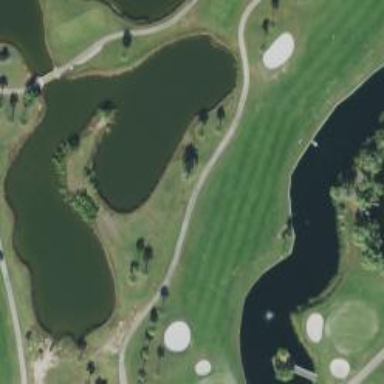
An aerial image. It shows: Pathway for golfing.